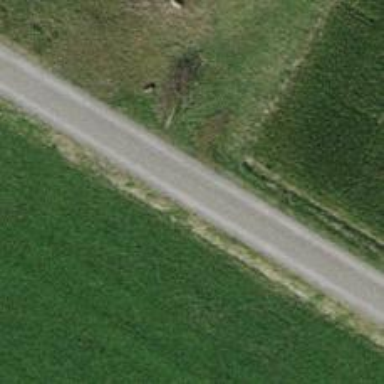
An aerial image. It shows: Compacted grade2 track for agricultural vehicles.